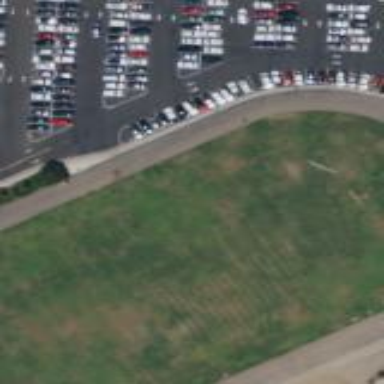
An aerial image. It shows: American football pitch for leisure and sport activities.